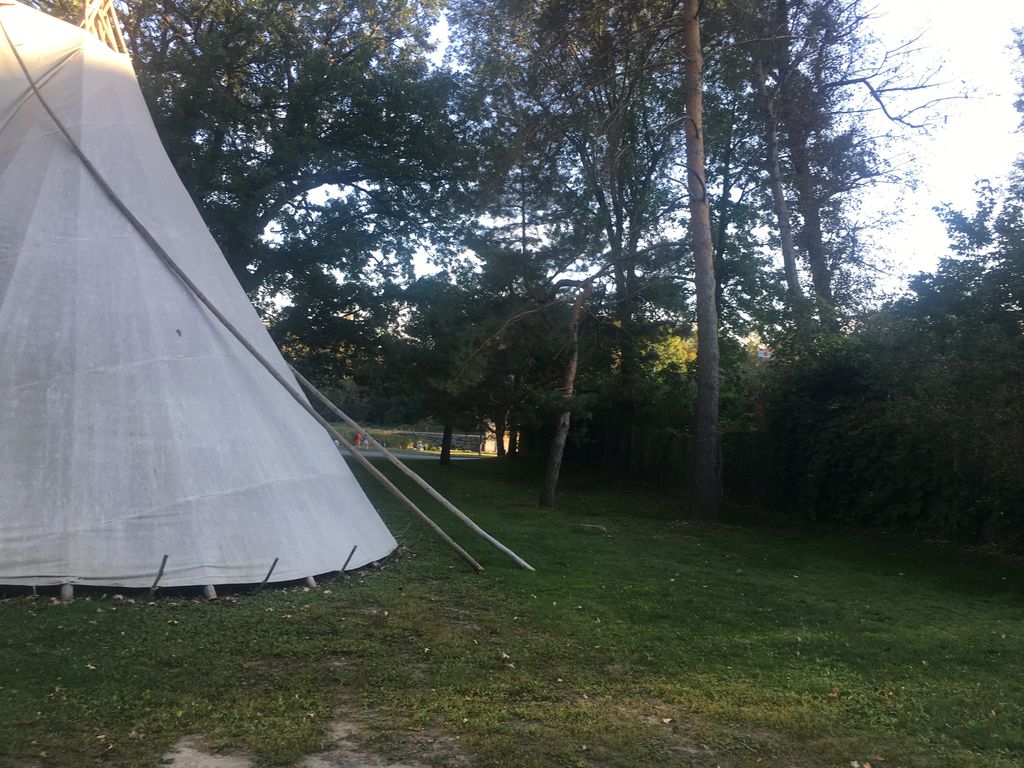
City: ottawa-gatineau